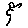
Label: tree